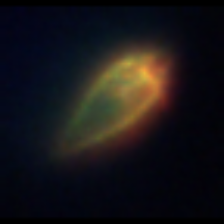
Taxon: Prorocentrum
Group: Dinoflagellates